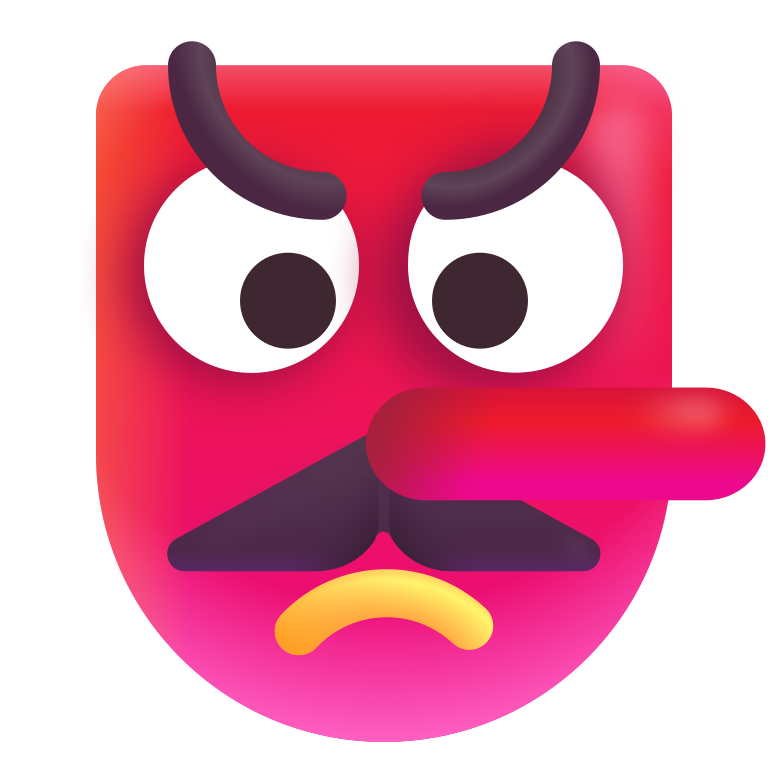
goblin color